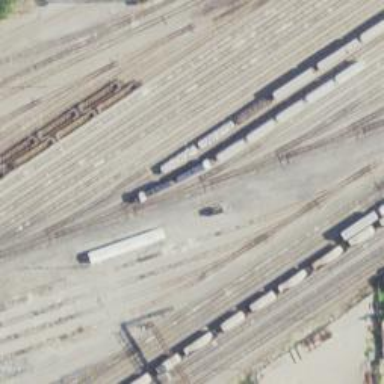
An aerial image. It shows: Railway yard.